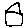
Label: house